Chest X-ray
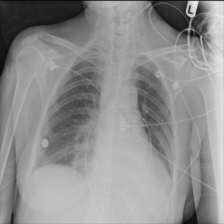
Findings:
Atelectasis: positive
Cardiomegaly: negative
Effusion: negative
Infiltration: negative
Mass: negative
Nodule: negative
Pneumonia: positive
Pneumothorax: negative
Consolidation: negative
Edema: negative
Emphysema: negative
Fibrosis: negative
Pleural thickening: negative
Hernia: negative